Question: I'm trying to gather a Unicode list of all the 'o' like shapes in the Hindi character-set. In fact, a list of any characters (in any language) that makes uses of separate characters to indicate an accent would be better.
I intend to use this unicode-list in a RegExp.
I been trying to edit a list of character-ranges by outputting them in an Input TextField, but editing this text causes weird issues (the keyboard-cursor isn't place on the correct character, selections suddenly dissappear / incorrectly warps... in other words... HINDI HELL!)
I've tried this with Notepad++ too, but although it was more responsive, it eventually crapped out on me like it did in the Flash Player textfield. This seems to occur especially while removing the [] block (nulls?) characters. Some of them trigger odd behaviors.
Anyways, all I want is a list of the accents.
An example of a few are in the image below (but I would need ALL accents):

Thanks!
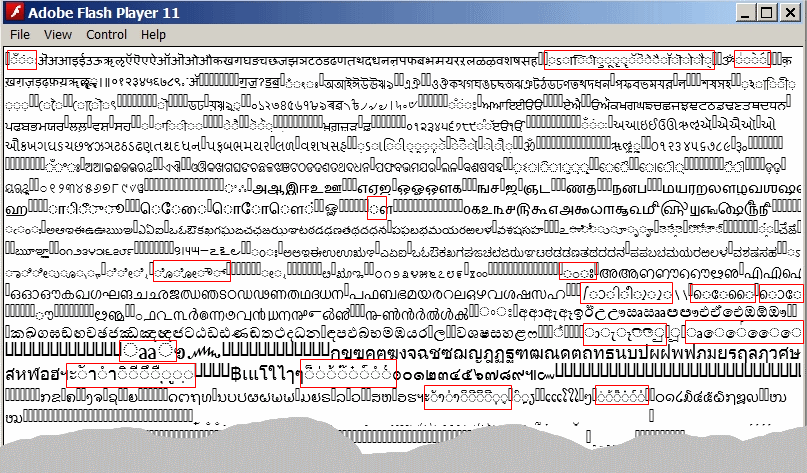
Answer: You can find pdf's containing lists of unicode ranges, grouped by language, here: <URL>
For Hindi, you probably want <URL>.